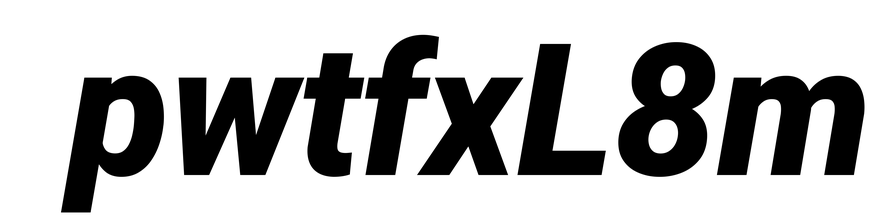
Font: Roboto-Italic_Black_Italic